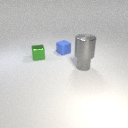
small blue rubber cube behind small gray metal cylinder